Question: How do I store and retrieve the returned from an AutoFilter action using VBA? For example, I used @brettdj code <URL> because I need to delete the same rows on other sheets in the same workbook.

'''
Sub QuickCull()
Dim ws As Worksheet
Dim rng1 As Range
Set ws = Sheets("Sheet1")
Set rng1 = ws.Range(ws.[b2], ws.Cells(Rows.Count, "B").End(xlUp))
Application.ScreenUpdating = False
With ActiveSheet
.AutoFilterMode = False
rng1.AutoFilter Field:=1, Criteria1:="X"
rng1.Offset(1, 0).EntireRow.Delete
.AutoFilterMode = False
End With
Application.ScreenUpdating = True
End Sub
'''
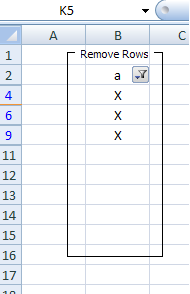
Answer: Using the code from <URL> you could return these rows quickly without the 'AutoFilter'
For example, this code will return a range of rows where X is found within 'B2:B50000'
'''
Sub GetEm()
Dim StrRng As String
StrRng = Join(Filter(Application.Transpose(Application.Evaluate("=IF(B2:B50000=""X"",""B""&ROW(B2:B50000),""X"")")), "X", False), ",")
If Len(StrRng) > 0 Then MsgBox Range(StrRng).EntireRow.Address & " could be deleted elsewhere"
End Sub
'''